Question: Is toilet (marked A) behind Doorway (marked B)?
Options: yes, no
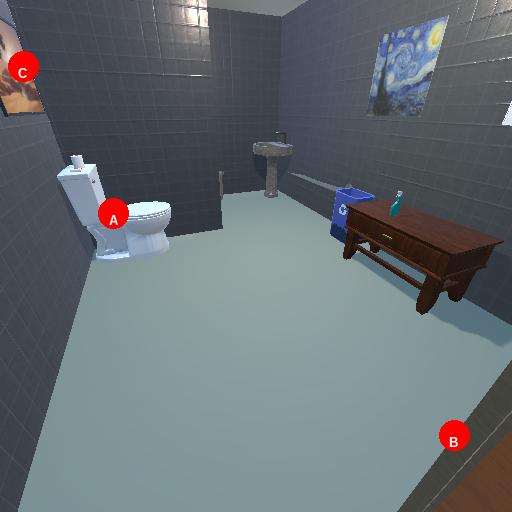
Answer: yes